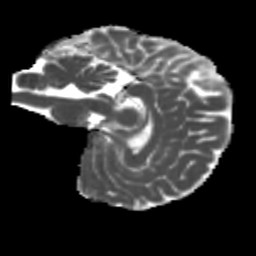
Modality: MD
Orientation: sagittal
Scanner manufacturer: siemens
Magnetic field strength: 3 T
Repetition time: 4 s
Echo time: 0.0594 s